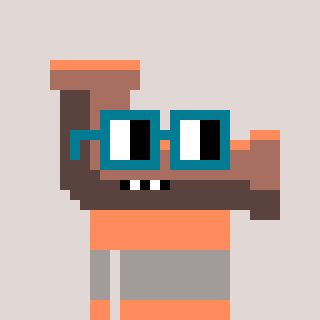
a pixel art character with square dark green glasses, a pipe-shaped head and a peachy-colored body on a warm background